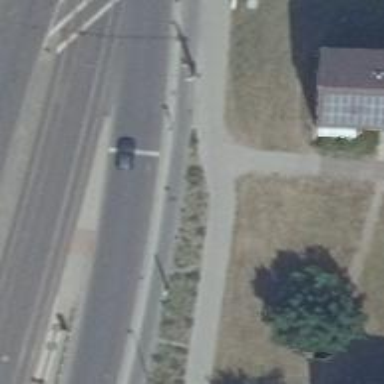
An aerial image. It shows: Road with traffic signals.